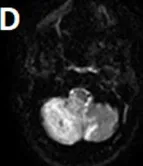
Diffusion imaging in axial section shows a hyperintense signal in the infarcted region in relation to a decrease in apparent diffusion coefficient.
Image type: radiology (mri)